Question: ## Issue Description
@Entity({name: 'reports'})
export class Report extends BaseEntity {
'''
@PrimaryGeneratedColumn()
public id: number;
@Column({name: 'dates_parsed', type: 'jsonb'})
public datesParsed: any;
'''
}

I want to find all reports where day > 3.
Using SQL in PgAdmin I am able to find correct data using the next queries
'''
SELECT r.id, p ->> 'day' as day
FROM "reports" r, jsonb_array_elements(r.dates_parsed) p
where (p->>'day')::int > 3
'''
or
'''
SELECT * FROM "reports" r
WHERE r.id IN (SELECT t.id
FROM "reports" t, jsonb_array_elements(t.dates_parsed) p
where (p->>'day')::int > 3)
'''
We are not able use 'jsonb_array_elements' in from it expects entityTarget
'''
const qb = this.createQueryBuilder('reports')
.where(qb2 => {
const subQuery = qb.subQuery()
.select('report.id')
.from(Report, 'report')
.from('jsonb_array_elements(report.dates_parsed)', 'dates')
.where('(dates->>'day')::int > 3')
.getQuery();
return 'reports IN ' + subQuery;
});
'''
We can't create a query like this, because 'parsed' is invisible in
'''
const qb = this.createQueryBuilder('reports');
qb.where(qb2 => {
const subQuery = qb.subQuery()
.select('report.id')
.select('jsonb_array_elements(report.dates_parsed)', 'parsed')
.from(Report, 'report')
.where('(parsed->>'day')::int > 3')
.getQuery();
return 'reports IN ' + subQuery;
});
'''
How to create a query using typeorm if I want to find data in my table. Where day equals 5
[ {
"id": "1",
"datesParsed": [
{
"day": 6
},
{
"day": 3
}
],
"id": "2",
"datesParsed": [
{
"day": 10
},
{
"day": 5
}
],
]
### My Environment
| Dependency | Version |
| ---------- | ------- |
| Operating System | macos |
| Node.js version | v14.5 |
| Typescript version | v4.0.3 |
| TypeORM version | v0.2.28 |
### Additional Context
### Relevant Database Driver(s)
- 'aurora-data-api'- 'aurora-data-api-pg'- 'better-sqlite3'- 'cockroachdb'- 'cordova'- 'expo'- 'mongodb'- 'mysql'- 'nativescript'- 'oracle'- 'postgres'- 'react-native'- 'sap'- 'sqlite'- 'sqlite-abstract'- 'sqljs'- 'sqlserver'
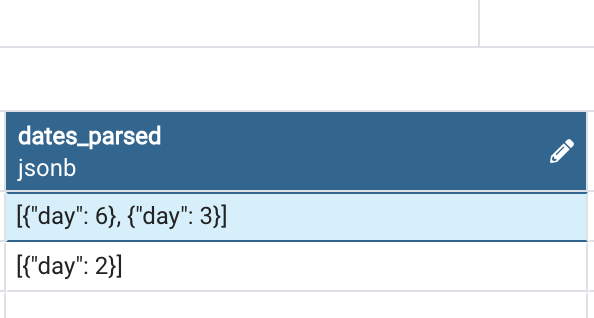
Answer: One example of how to resolve it
'''
const qb = this.createQueryBuilder('reports');
qb.andWhere(('reports.id IN (SELECT t.id FROM "reports" t, jsonb_array_elements(t.dates_parsed) p where (p->>'day')::int = 5)'));
'''